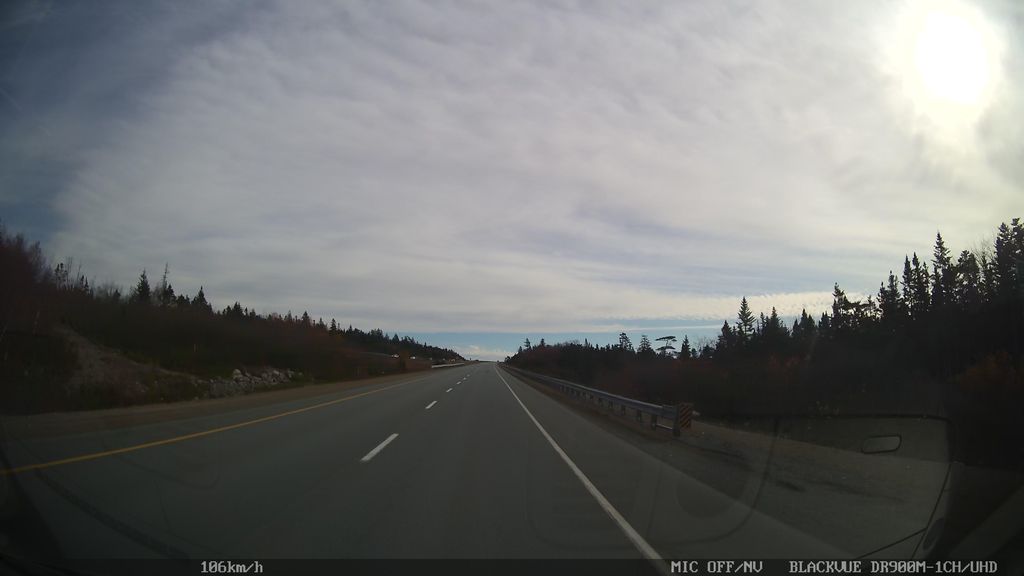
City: halifax